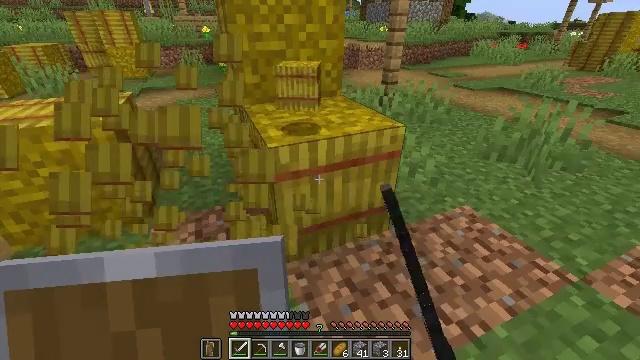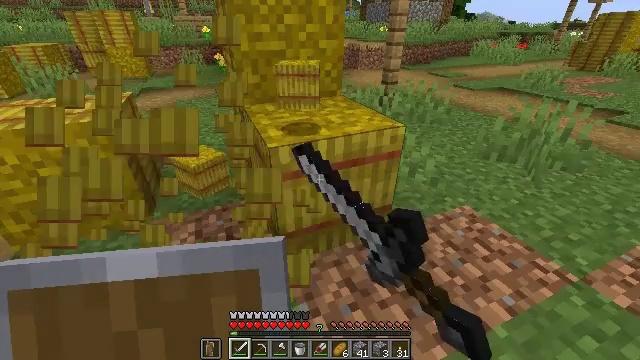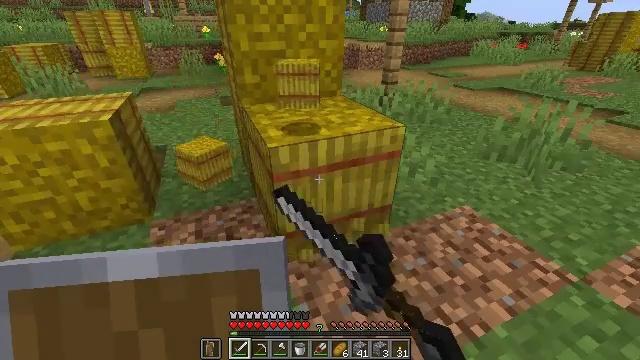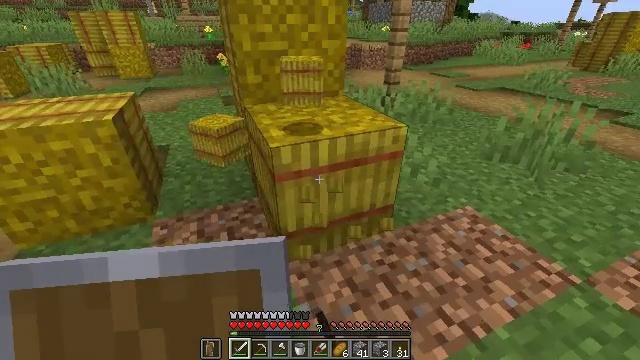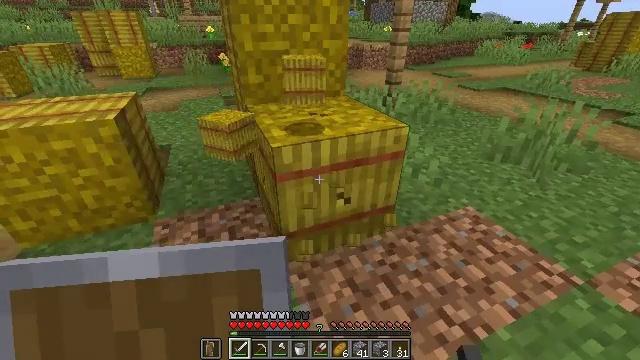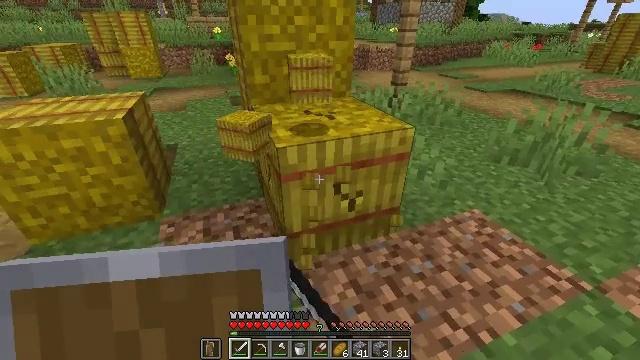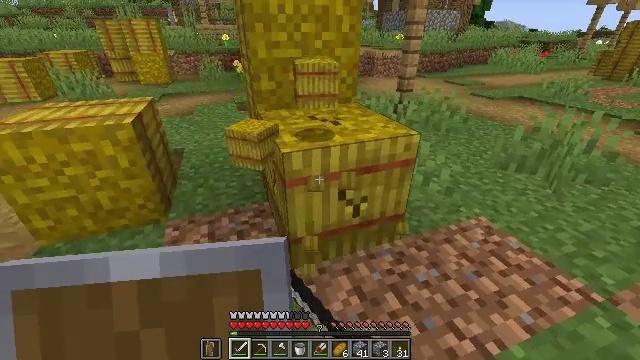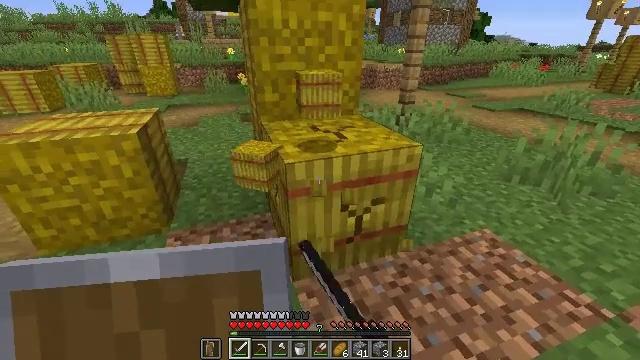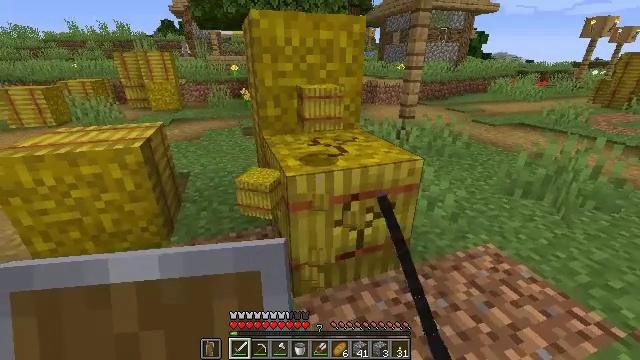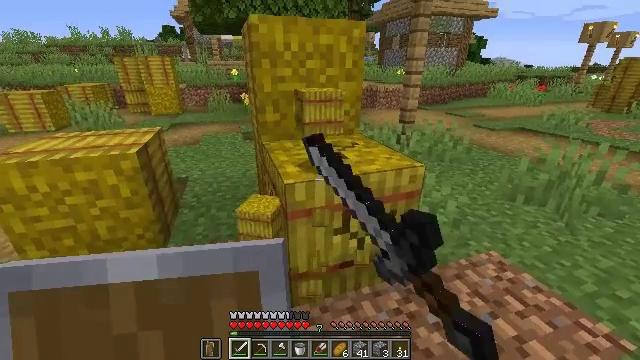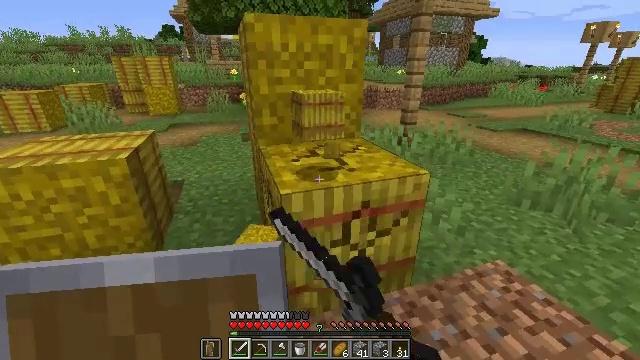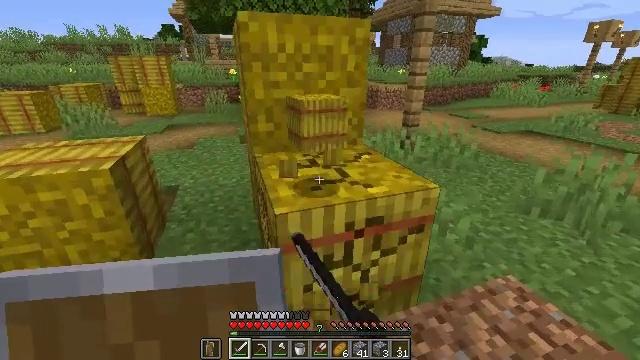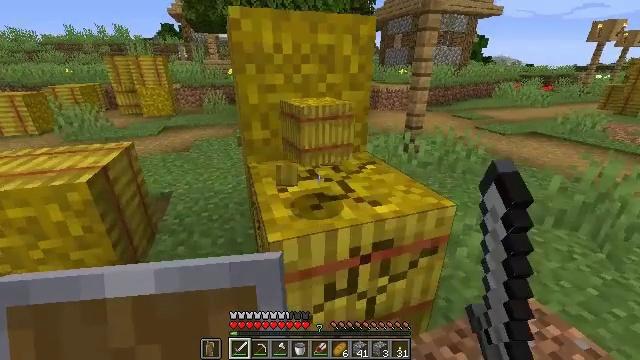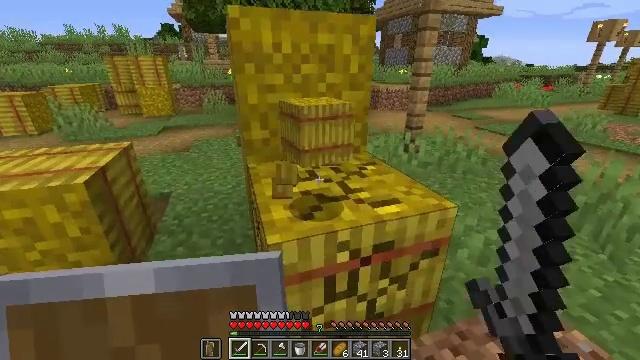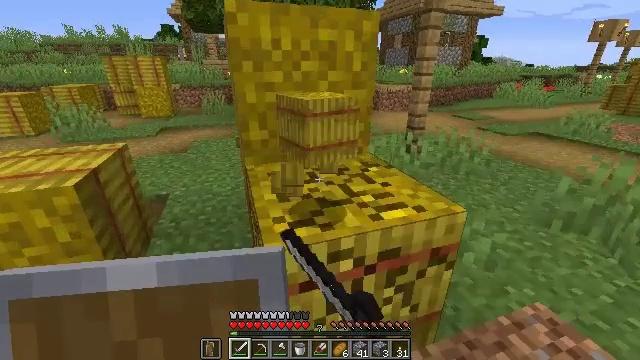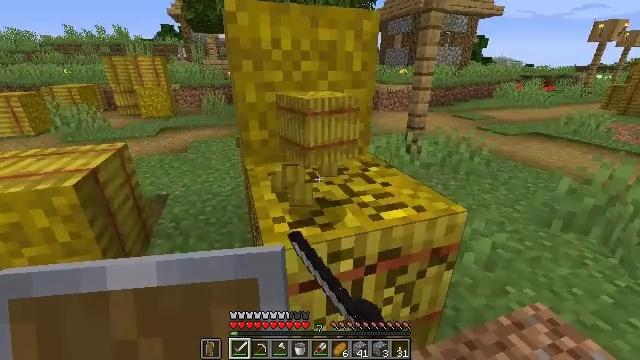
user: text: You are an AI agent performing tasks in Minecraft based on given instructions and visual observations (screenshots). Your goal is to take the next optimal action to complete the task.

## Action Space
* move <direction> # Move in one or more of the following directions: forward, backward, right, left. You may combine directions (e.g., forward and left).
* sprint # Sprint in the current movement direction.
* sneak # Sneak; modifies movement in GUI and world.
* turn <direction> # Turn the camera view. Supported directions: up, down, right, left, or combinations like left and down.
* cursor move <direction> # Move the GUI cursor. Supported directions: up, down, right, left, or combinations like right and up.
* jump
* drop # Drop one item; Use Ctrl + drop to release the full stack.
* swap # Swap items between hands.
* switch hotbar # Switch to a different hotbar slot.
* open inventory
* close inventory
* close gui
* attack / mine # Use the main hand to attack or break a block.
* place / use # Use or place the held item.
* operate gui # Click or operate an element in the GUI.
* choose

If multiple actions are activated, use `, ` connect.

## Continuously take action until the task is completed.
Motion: motion action
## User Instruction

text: Attack the hay block to get hay.
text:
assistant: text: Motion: attack / mine
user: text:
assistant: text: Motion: attack / mine
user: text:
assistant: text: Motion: attack / mine
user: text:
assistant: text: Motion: attack / mine
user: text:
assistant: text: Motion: turn left, attack / mine
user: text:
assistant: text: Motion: turn left and up, attack / mine
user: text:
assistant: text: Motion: turn up, attack / mine
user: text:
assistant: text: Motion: turn up, attack / mine
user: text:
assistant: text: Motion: move forward, attack / mine
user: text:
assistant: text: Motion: move forward, attack / mine
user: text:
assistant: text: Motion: move forward, attack / mine
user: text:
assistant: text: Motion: attack / mine
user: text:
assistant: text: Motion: attack / mine
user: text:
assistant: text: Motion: attack / mine
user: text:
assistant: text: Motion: attack / mine
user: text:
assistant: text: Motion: attack / mine
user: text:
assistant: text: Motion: attack / mine
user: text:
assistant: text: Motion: attack / mine
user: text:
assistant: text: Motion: attack / mine
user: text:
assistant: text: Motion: attack / mine
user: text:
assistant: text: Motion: attack / mine
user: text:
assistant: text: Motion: attack / mine
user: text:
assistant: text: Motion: turn up, attack / mine
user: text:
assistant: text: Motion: turn left and up, attack / mine
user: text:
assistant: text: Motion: turn up, attack / mine
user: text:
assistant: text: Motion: attack / mine
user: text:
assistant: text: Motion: attack / mine
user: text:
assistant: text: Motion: attack / mine
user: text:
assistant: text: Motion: attack / mine
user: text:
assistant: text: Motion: attack / mine